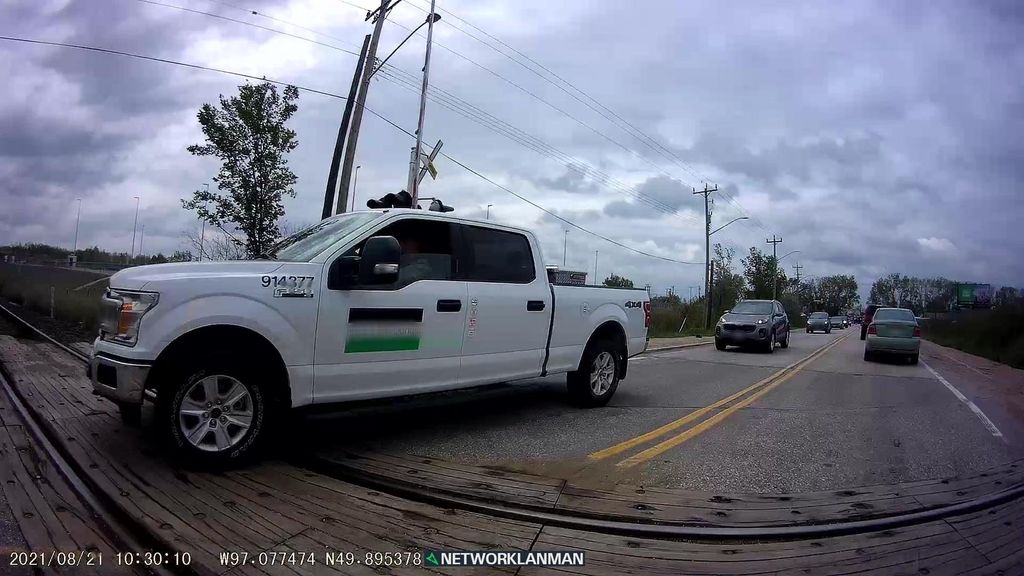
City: winnipeg